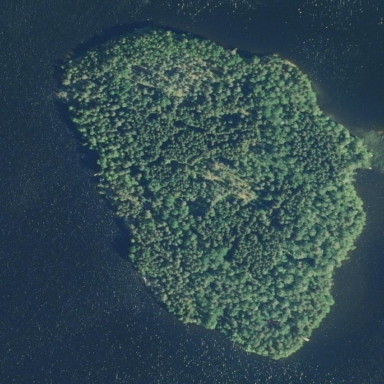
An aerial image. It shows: Island.